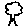
Label: tree